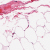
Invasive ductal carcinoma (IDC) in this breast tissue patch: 0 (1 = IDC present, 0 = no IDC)